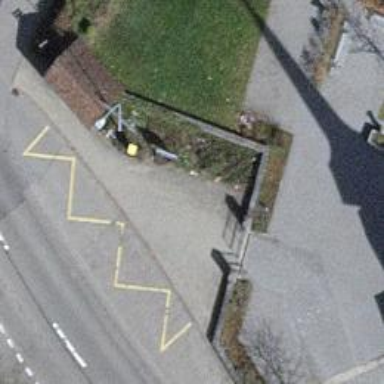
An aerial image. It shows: Post box.